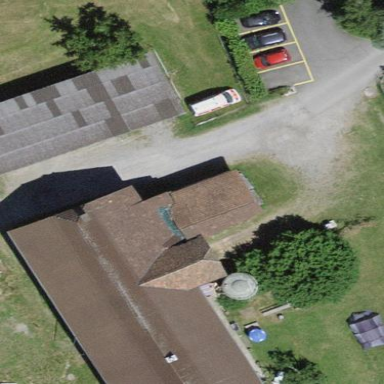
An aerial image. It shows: Farm building.